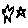
Label: star